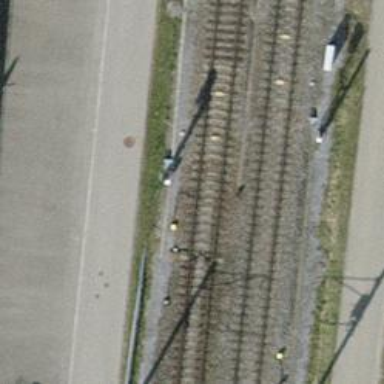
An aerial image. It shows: Railway signal.